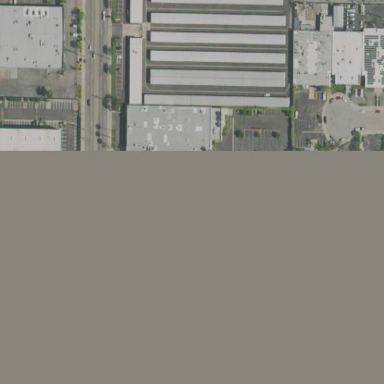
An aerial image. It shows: Industrial building.